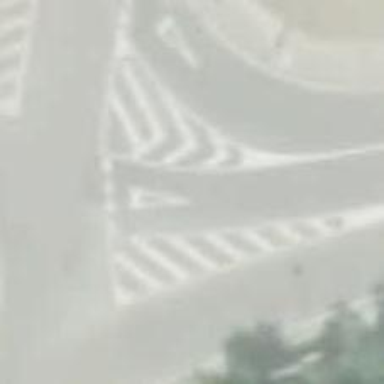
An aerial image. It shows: Road with "give way" sign.